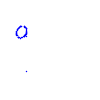
Particle: proton